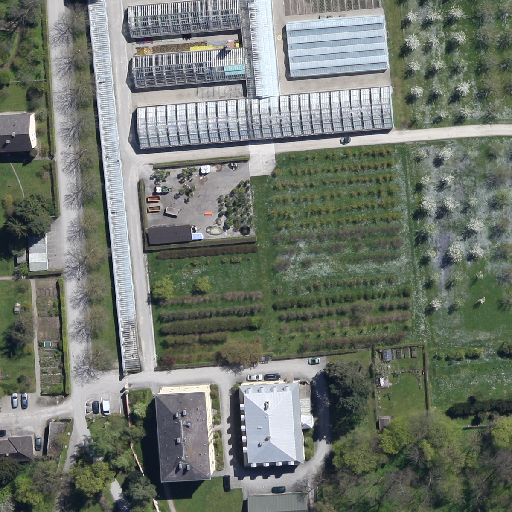
Referring expression: road